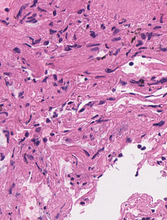
Tumor epithelial tissue: no
Tumor-associated stroma tissue: yes
Normal tissue: no